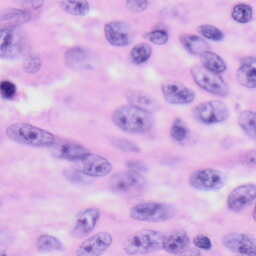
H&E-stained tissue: Skin